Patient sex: M
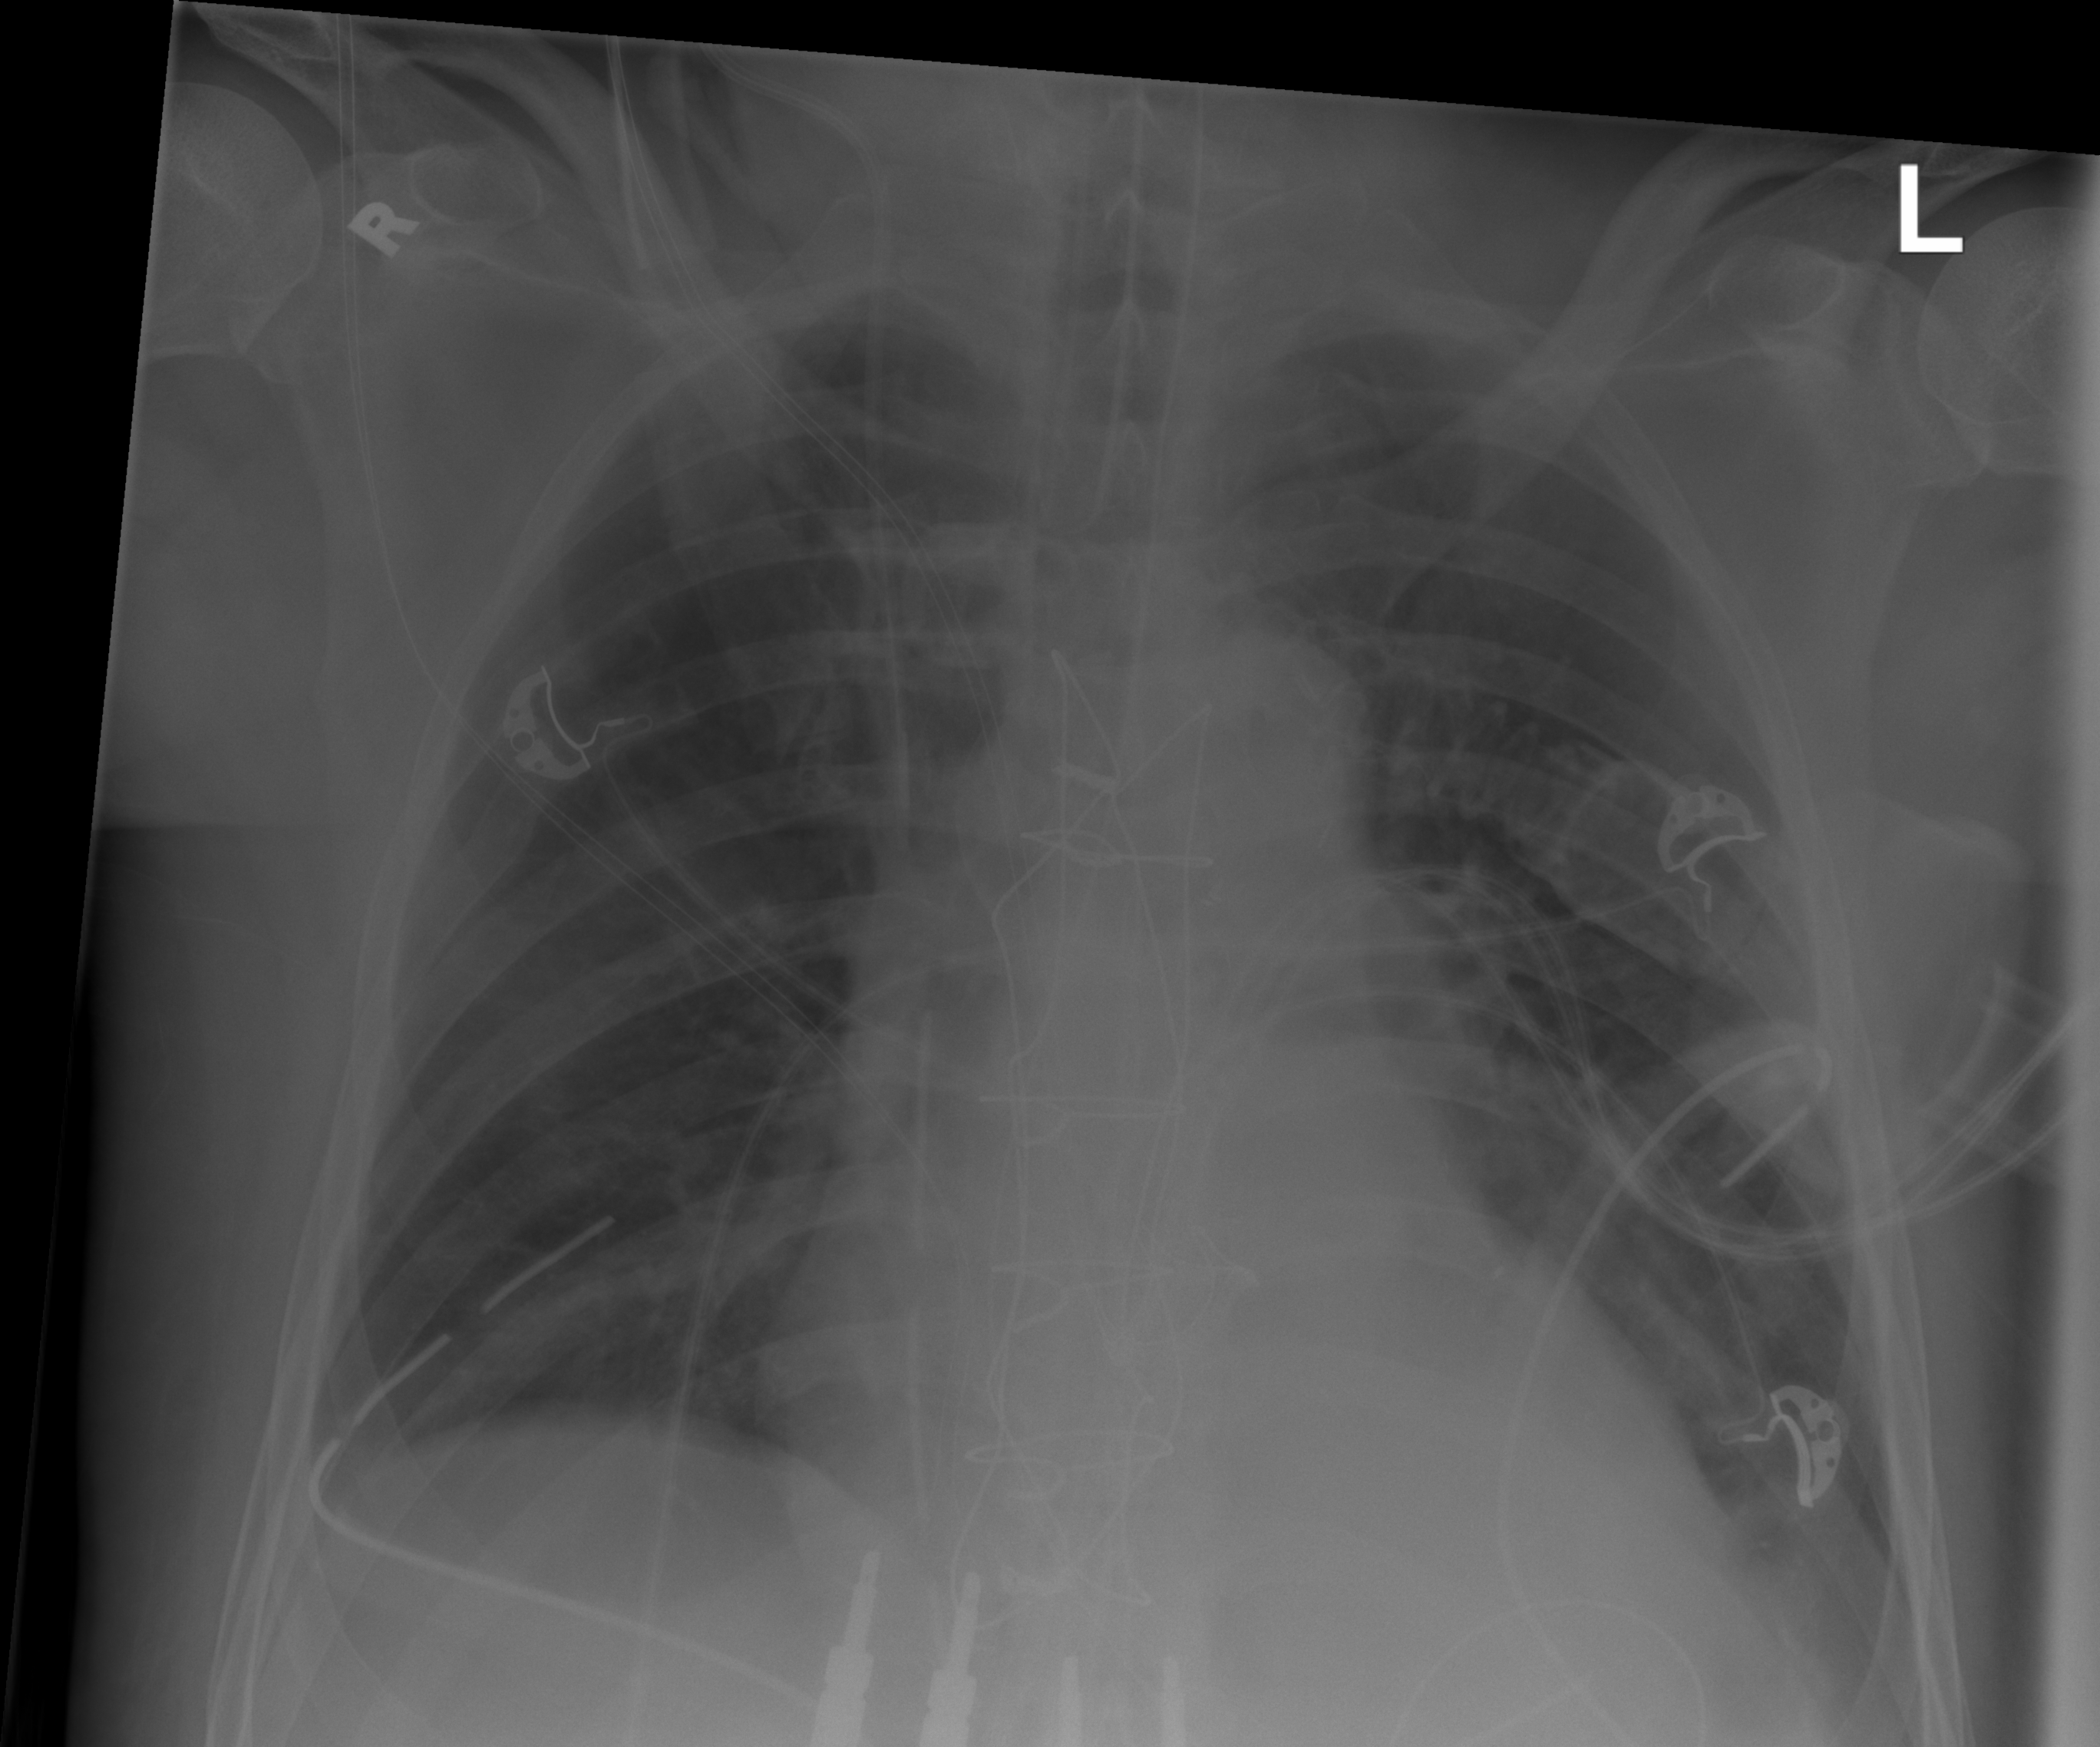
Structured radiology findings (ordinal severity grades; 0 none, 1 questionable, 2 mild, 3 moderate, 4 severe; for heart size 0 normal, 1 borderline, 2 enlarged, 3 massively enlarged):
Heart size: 1
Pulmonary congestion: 0
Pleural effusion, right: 0
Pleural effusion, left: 1
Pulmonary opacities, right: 0
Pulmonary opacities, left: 0
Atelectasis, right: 0
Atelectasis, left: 2